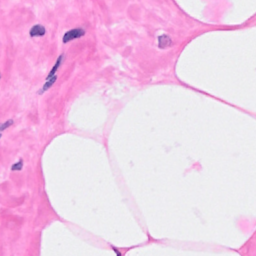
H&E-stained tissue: Breast